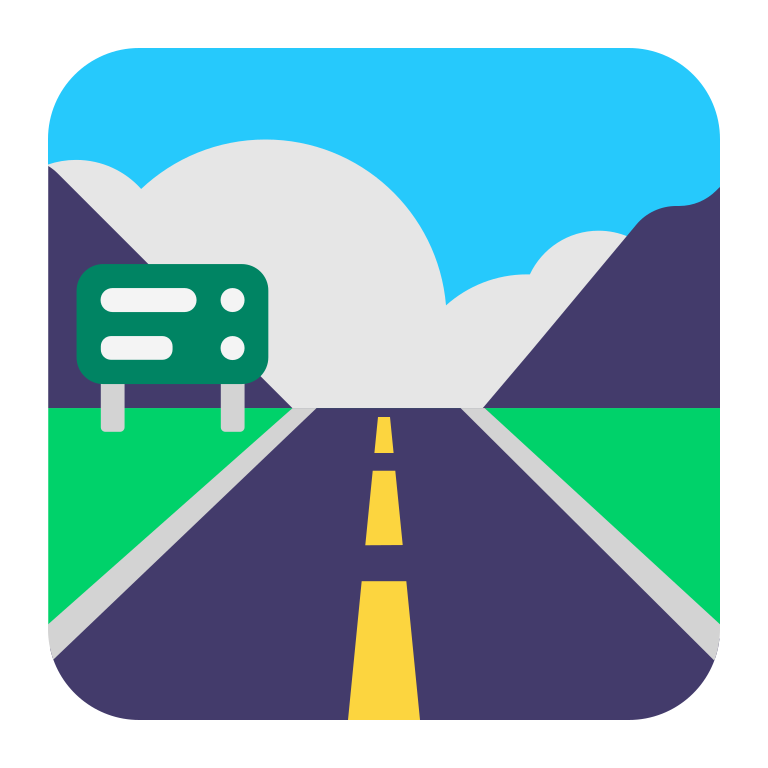
motorway flat